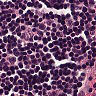
Metastatic tissue present: no